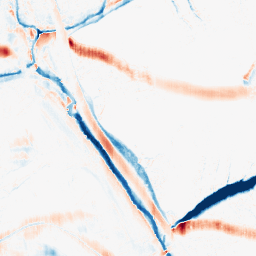
Category: morphological
Decomposition family: morphological_ellipse
Decomposition parameters: operation: average
width: 20
height: 5
Upsampling method: bicubic
Upsampling parameters: scale: 2
Upsampling scale: 2